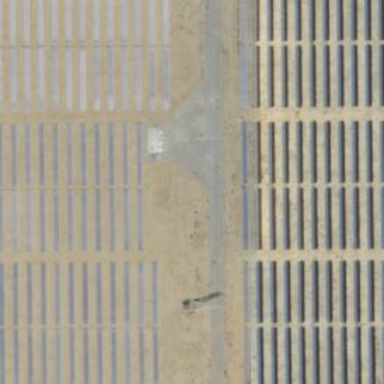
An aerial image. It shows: Solar power plant using photovoltaic technology.